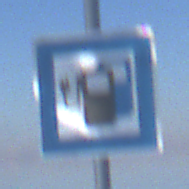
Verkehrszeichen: LadestationFuerElektrofahrzeuge
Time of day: MorningAfternoon
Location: Outdoor (Nature)
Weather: PartlyCloudy
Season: NotSpecified
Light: Natural